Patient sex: M
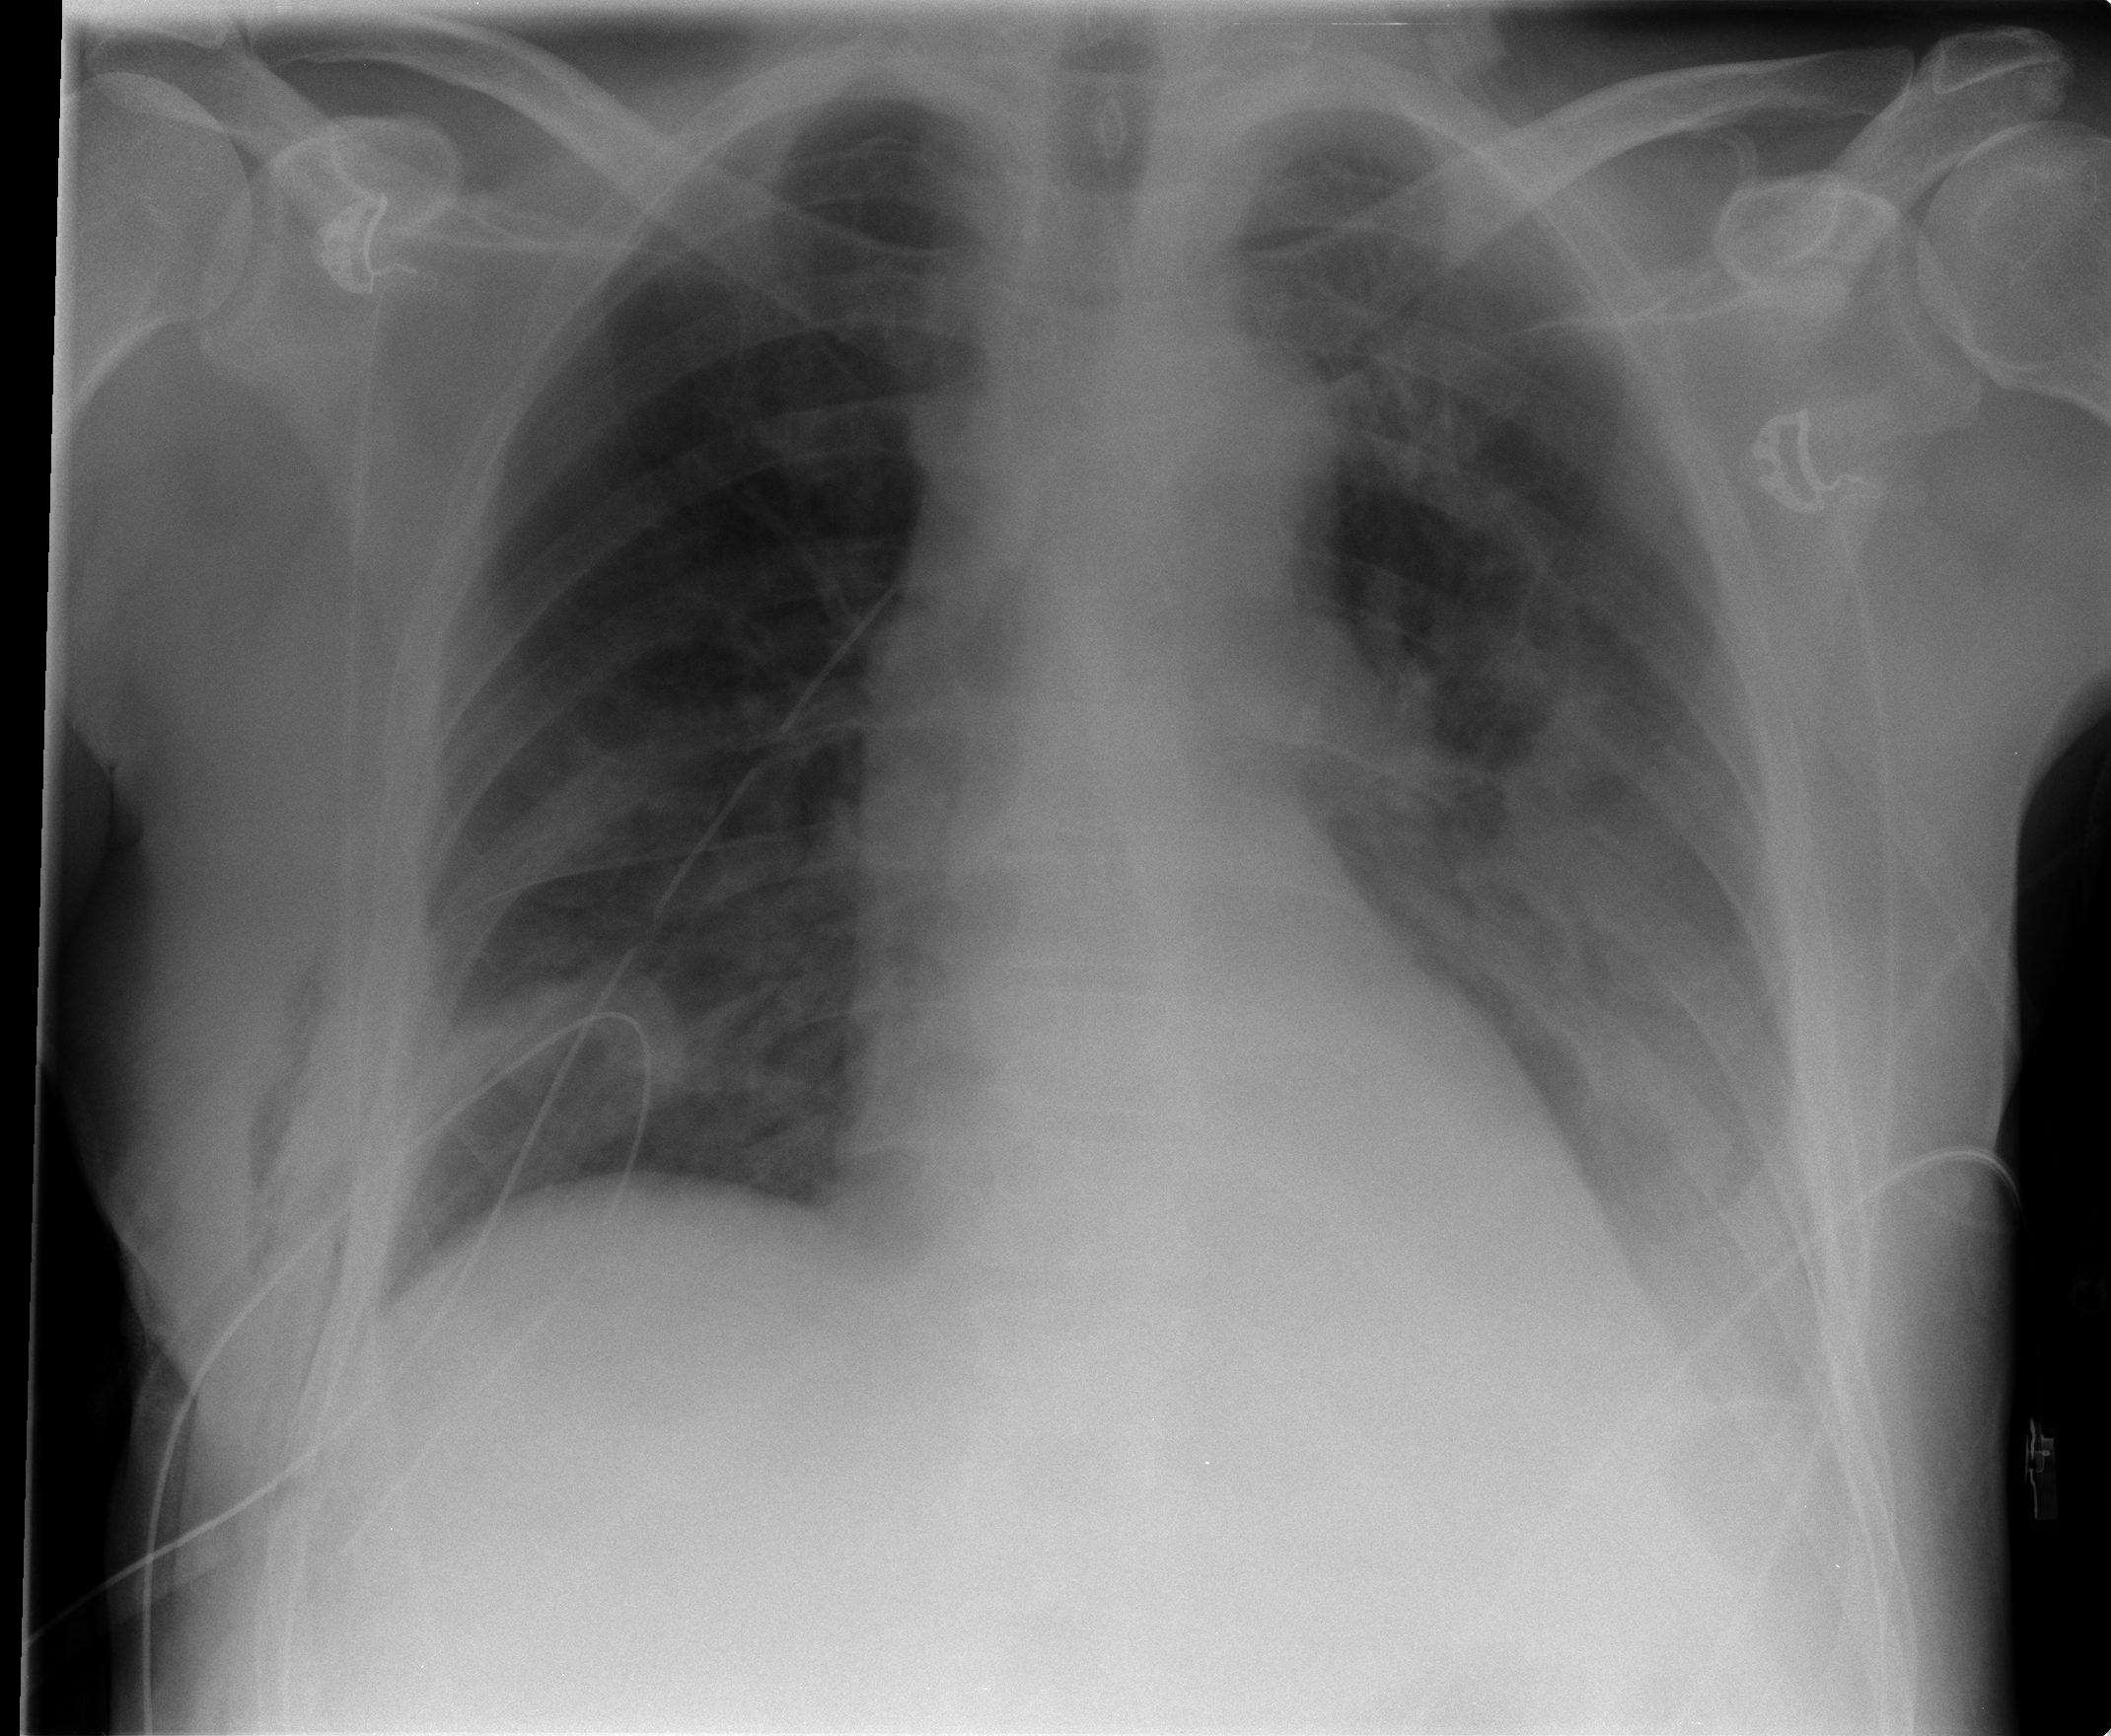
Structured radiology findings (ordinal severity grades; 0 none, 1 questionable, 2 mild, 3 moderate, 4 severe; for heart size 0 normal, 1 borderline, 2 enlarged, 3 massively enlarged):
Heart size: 0
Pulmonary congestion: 0
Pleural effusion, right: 0
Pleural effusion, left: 2
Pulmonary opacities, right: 0
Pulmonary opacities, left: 1
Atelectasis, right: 2
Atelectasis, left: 2